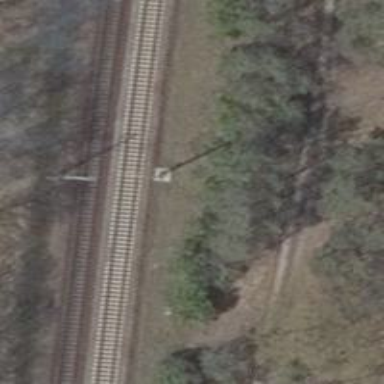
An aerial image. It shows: Milestone along the railway track with catenary mast.